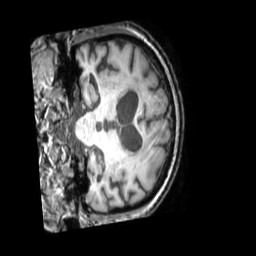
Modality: T1w
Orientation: coronal
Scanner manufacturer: philips
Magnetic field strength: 3 T
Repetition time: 0.009862 s
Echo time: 0.004603 s